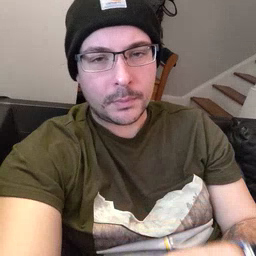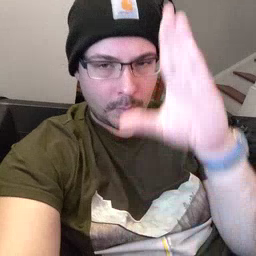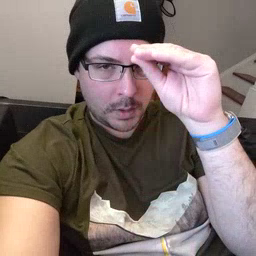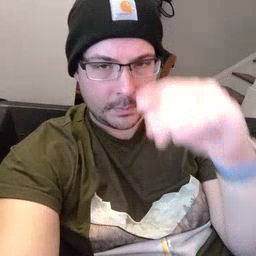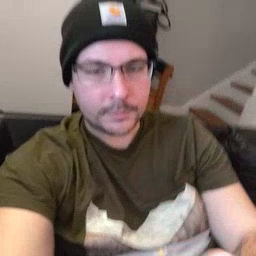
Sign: boy